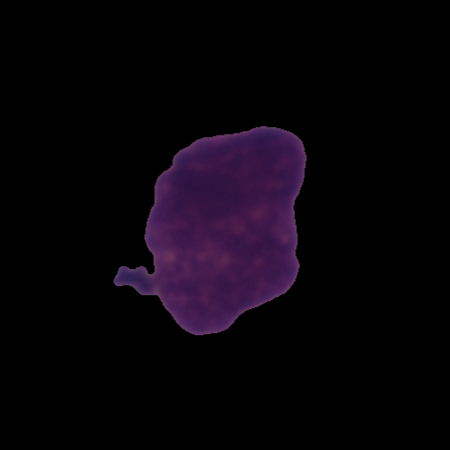
Label: healthy